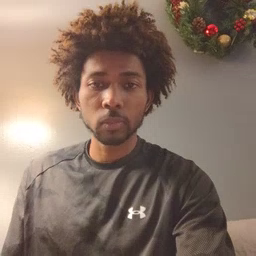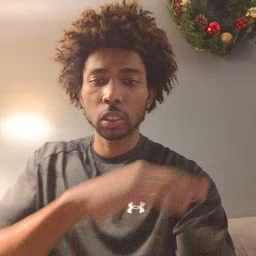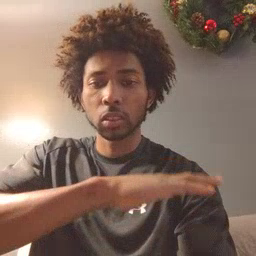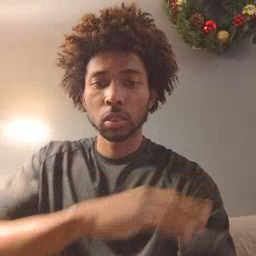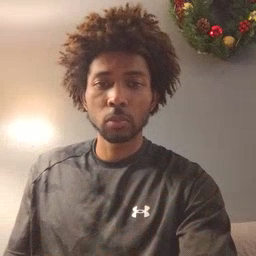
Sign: table